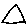
Label: triangle